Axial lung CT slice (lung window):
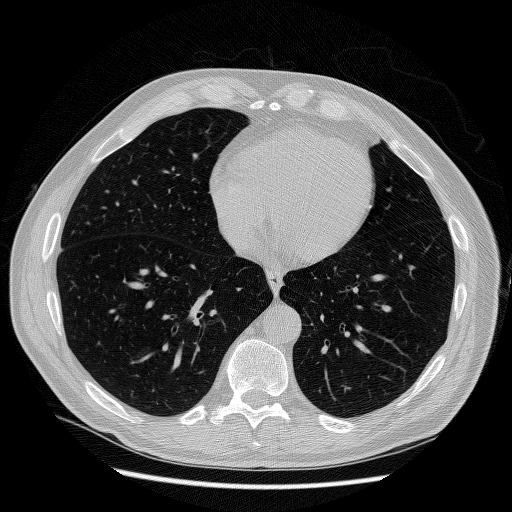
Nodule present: no